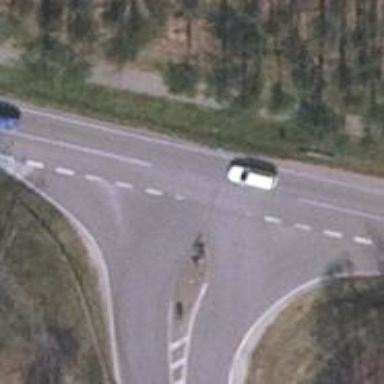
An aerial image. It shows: Asphalt road with primary designation. There is cycle track on the left side and sidewalk.